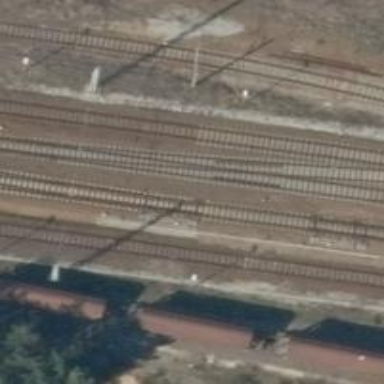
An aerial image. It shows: Railway switch.